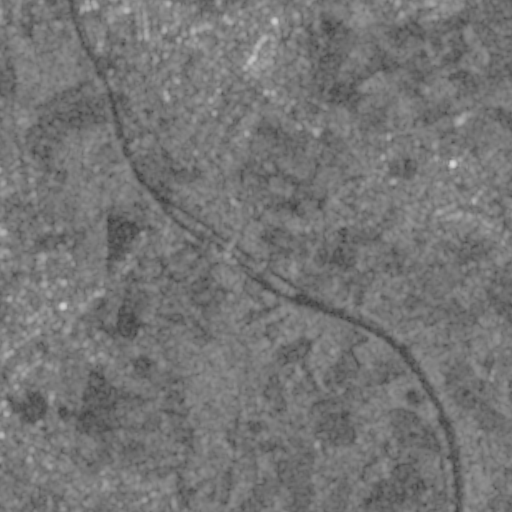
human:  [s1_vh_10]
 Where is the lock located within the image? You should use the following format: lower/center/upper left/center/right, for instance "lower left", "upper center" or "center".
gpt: The lock is located in the center of the image.
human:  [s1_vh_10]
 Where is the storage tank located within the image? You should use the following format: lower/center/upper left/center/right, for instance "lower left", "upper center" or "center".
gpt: The storage tank is located in the upper left of the image.
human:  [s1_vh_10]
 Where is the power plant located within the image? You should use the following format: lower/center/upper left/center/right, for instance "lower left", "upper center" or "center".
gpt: There is no power plant in the image.

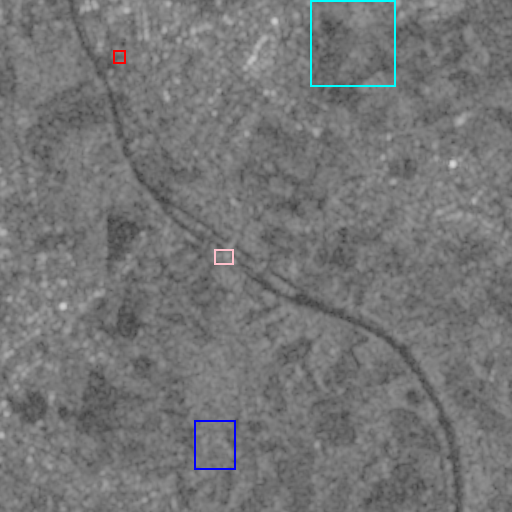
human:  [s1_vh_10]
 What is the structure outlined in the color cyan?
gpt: The structure outlined in cyan is a crop field.
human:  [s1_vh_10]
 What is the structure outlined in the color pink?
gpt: The structure outlined in pink is a lock.
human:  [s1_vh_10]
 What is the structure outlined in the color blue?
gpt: The structure outlined in blue is a park.
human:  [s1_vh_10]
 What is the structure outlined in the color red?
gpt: The structure outlined in red is a parking lot.
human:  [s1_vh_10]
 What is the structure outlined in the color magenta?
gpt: There is no magenta outline.